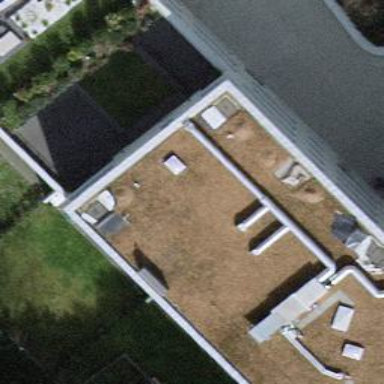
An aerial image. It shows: View of roof of building.